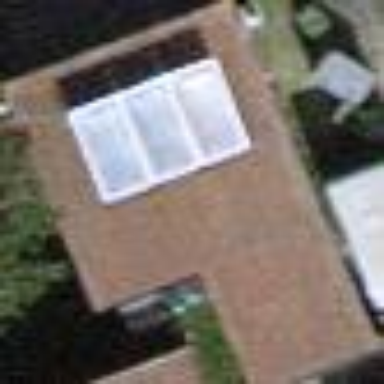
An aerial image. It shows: View of roof of building.